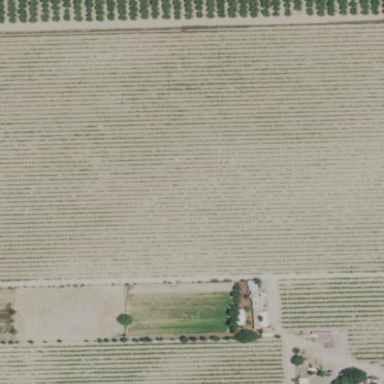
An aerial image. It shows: Vineyard where grapes are grown.